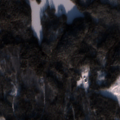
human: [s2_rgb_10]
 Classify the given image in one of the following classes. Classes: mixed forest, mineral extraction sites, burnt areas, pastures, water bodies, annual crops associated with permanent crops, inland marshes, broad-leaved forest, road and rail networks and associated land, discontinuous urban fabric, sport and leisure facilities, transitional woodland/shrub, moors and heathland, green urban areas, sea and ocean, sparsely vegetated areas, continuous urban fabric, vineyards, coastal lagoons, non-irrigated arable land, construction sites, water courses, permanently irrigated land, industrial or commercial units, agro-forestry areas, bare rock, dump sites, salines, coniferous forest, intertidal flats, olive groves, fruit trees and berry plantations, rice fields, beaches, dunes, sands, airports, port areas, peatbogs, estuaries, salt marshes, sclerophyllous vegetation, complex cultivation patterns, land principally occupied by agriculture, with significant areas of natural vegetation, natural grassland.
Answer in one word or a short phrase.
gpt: coniferous forest, mixed forest, transitional woodland/shrub